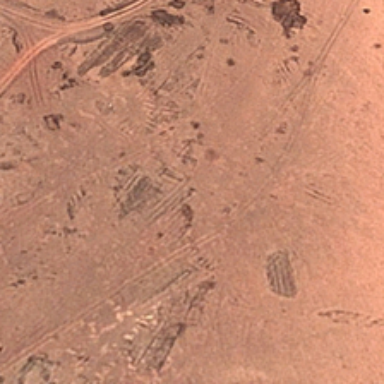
It is a piece of irregular khaki bareland .